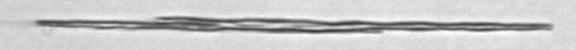
Label: fiber